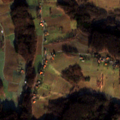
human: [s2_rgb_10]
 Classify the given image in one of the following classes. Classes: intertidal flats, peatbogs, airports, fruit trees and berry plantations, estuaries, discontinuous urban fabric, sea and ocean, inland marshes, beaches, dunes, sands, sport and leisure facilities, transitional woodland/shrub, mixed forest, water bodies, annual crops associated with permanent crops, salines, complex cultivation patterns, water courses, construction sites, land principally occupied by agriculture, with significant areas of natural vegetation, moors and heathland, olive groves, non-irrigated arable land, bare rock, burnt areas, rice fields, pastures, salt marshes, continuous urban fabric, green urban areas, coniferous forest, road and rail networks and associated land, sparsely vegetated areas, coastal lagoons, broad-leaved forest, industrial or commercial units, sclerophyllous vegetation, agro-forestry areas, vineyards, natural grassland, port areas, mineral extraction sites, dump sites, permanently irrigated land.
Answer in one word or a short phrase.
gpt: complex cultivation patterns, broad-leaved forest